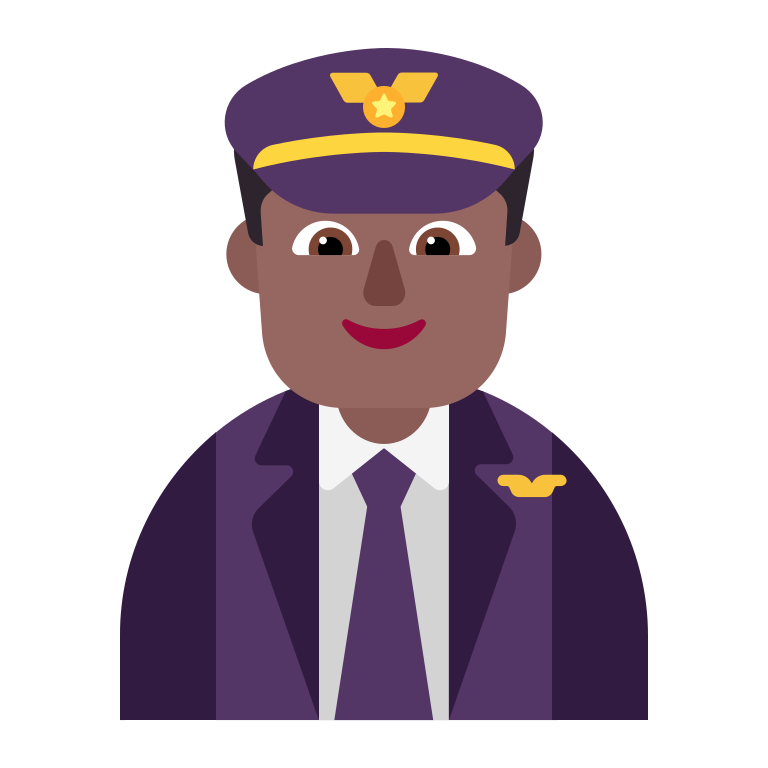
man pilot flat  dark